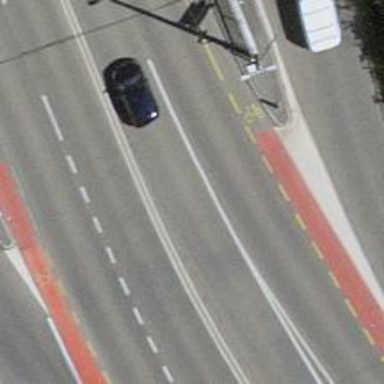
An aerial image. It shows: Secondary road with cycling lane on both sides. The surface of the road is asphalt.